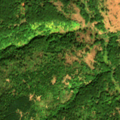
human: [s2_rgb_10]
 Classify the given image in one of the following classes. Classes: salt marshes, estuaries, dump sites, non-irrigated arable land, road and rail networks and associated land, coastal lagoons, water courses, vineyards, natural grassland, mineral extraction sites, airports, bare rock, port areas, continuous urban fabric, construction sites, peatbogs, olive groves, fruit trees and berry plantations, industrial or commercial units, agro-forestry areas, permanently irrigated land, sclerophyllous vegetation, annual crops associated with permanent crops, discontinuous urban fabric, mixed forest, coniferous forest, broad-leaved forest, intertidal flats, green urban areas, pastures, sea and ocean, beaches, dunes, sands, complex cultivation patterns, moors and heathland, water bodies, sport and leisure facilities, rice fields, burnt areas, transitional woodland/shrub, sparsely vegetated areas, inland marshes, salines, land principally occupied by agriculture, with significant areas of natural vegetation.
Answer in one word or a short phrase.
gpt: broad-leaved forest, coniferous forest, natural grassland, transitional woodland/shrub